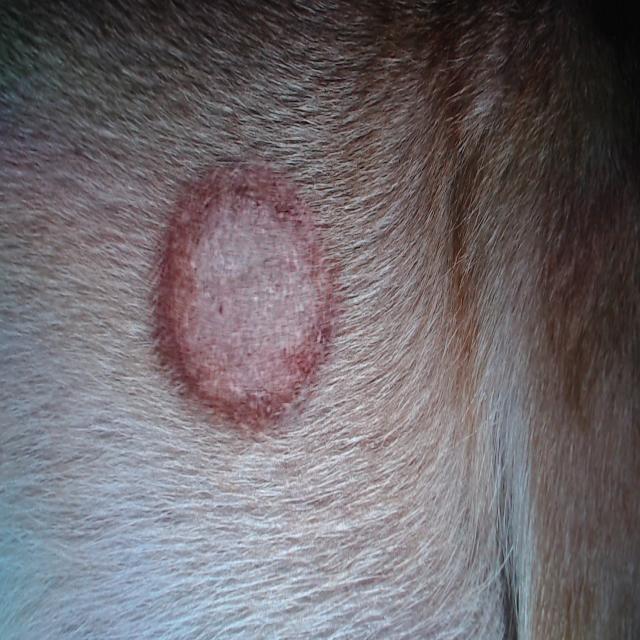
Canine ringworm (Dermatophytosis) — fungal infection caused by Microsporum or Trichophyton. Presents with circular alopecia, scaling, crusting, and broken hairs.